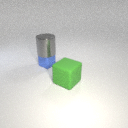
small blue rubber cube behind large green rubber cube